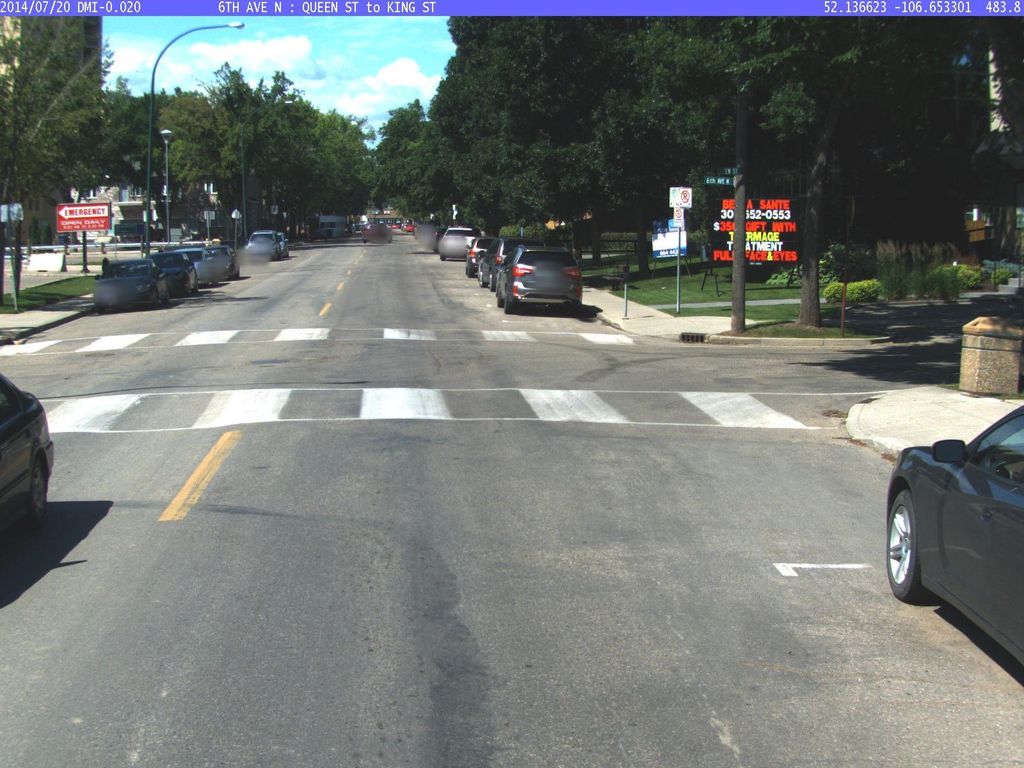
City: saskatoon